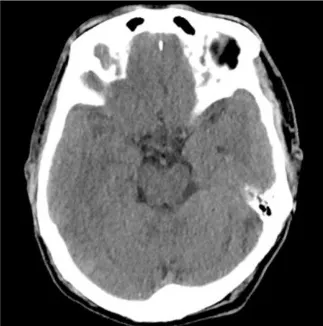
Preoperative CT and CTA images. (B) Six days later, repeat CT showing absorption of the SAH.
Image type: radiology (ct)